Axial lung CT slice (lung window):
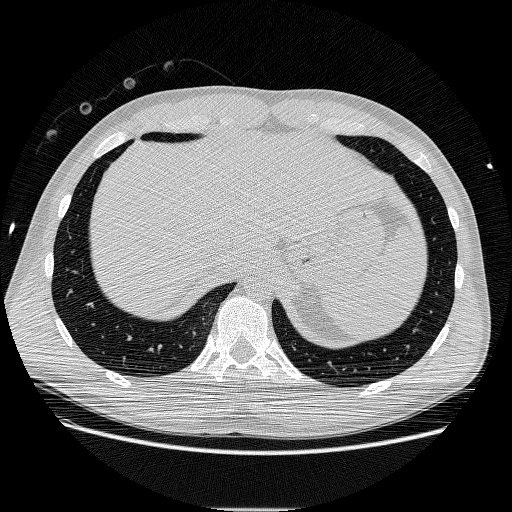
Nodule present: no